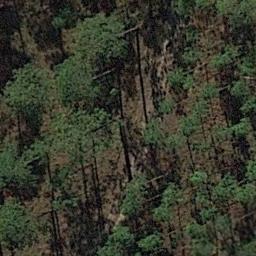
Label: forest